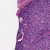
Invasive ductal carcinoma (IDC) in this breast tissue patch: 0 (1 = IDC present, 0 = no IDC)